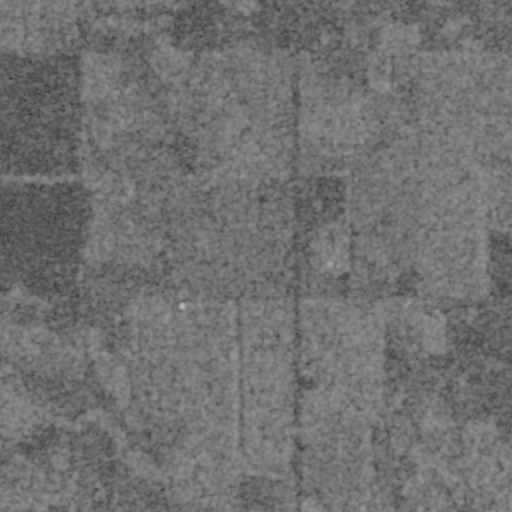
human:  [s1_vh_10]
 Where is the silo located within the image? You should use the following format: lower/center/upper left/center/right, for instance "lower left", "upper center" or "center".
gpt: The silo is located in the center right of the image.
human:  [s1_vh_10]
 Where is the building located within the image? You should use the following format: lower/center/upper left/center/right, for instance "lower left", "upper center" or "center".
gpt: The building is located in the right of the image.
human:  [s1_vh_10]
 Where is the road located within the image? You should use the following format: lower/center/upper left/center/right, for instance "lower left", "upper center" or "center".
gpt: There is no road in the image.

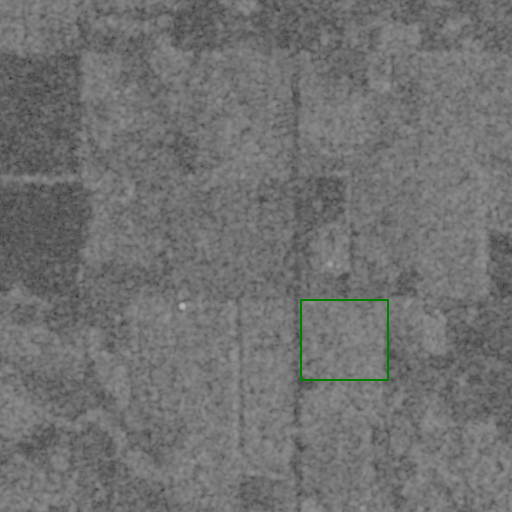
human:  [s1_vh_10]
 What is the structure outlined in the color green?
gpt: The structure outlined in green is a crop field.
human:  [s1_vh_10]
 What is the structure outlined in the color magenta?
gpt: There is no magenta outline.